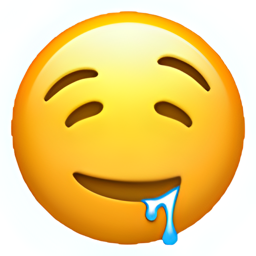
Name: drooling face
Emoji: 🤤
Group: Smileys & Emotion
Sub-group: face-sleepy